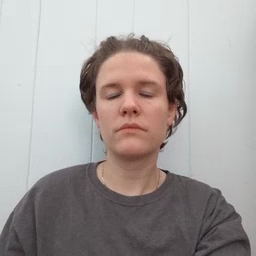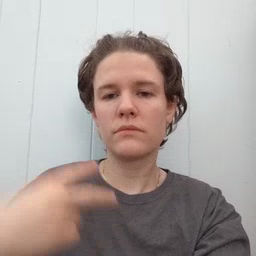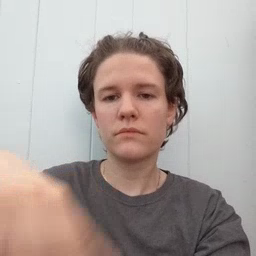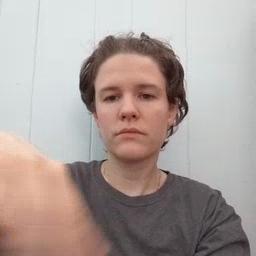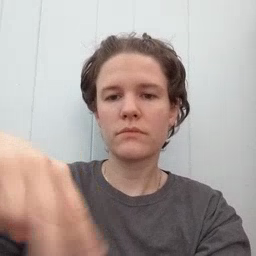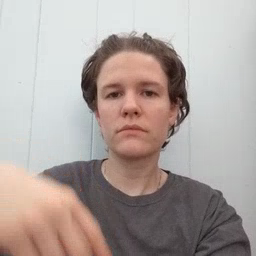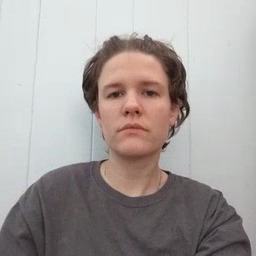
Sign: dance